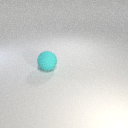
large cyan rubber sphere